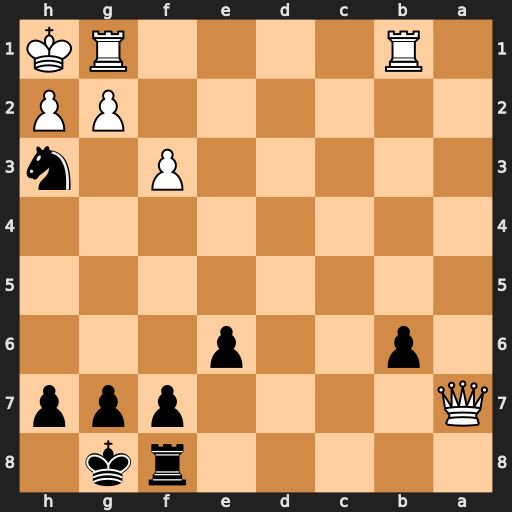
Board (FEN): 5rk1/Q4ppp/1p2p3/8/8/5P1n/6PP/1R4RK
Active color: b
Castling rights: -
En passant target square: -
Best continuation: Nf2#